Field crop: maize
Growth stage: 2
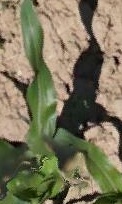
Species: maize